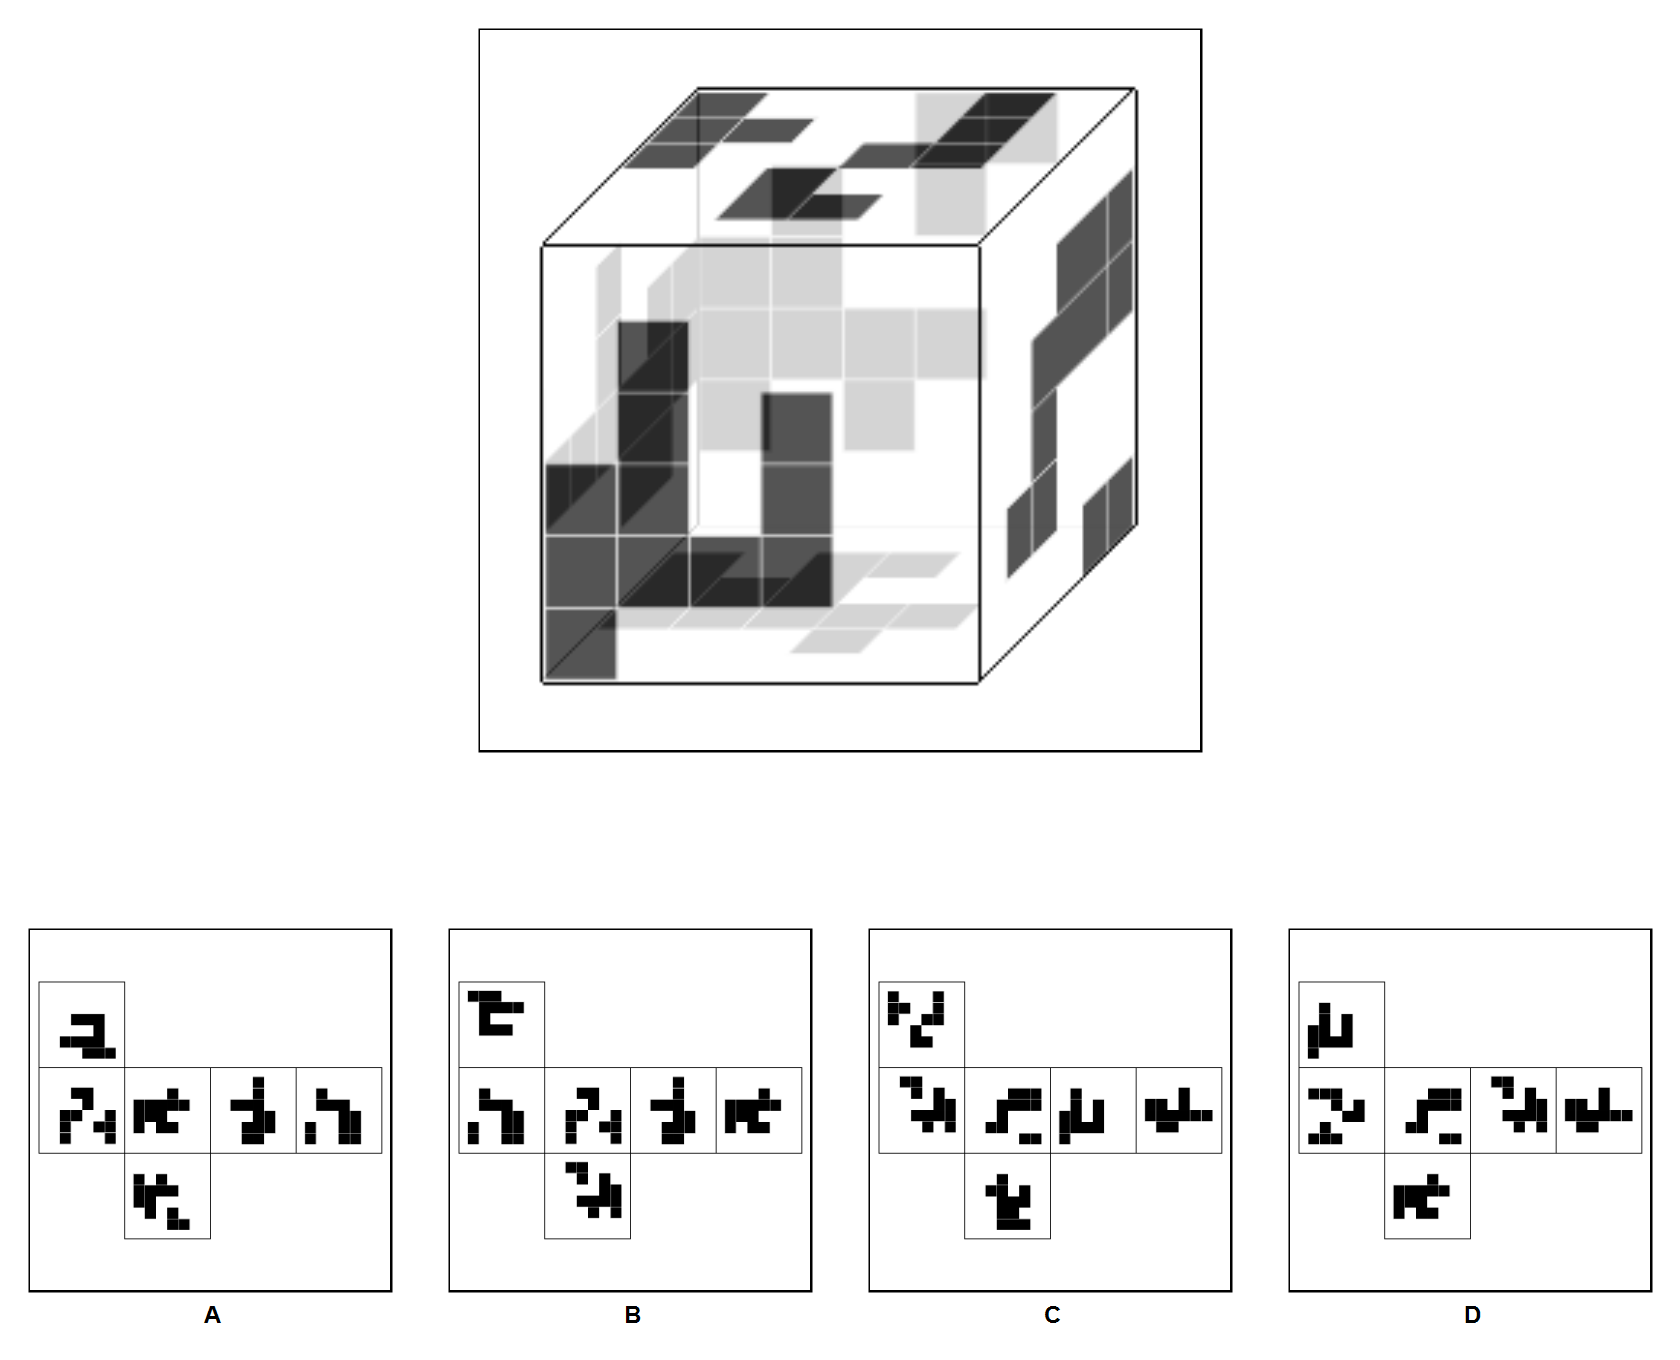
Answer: B